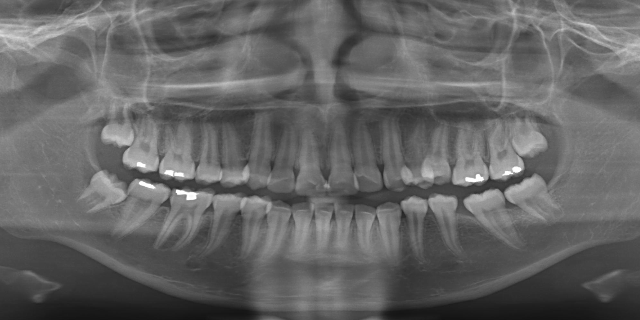
adult